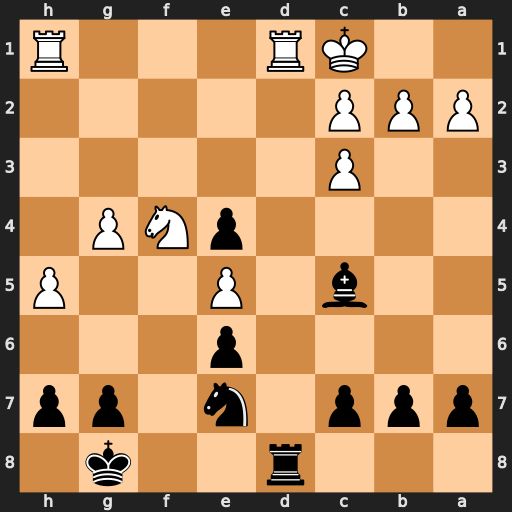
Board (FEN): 3r2k1/ppp1n1pp/4p3/2b1P2P/4pNP1/2P5/PPP5/2KR3R
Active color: b
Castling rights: -
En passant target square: -
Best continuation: Be3+ Kb1 Rxd1+ Rxd1 Bxf4